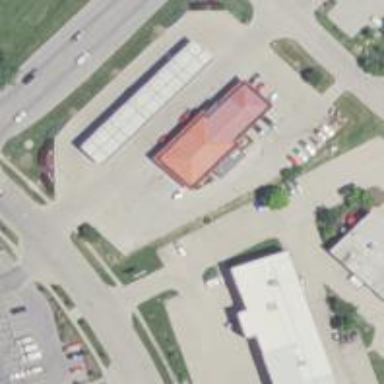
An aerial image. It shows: Convenience shop.